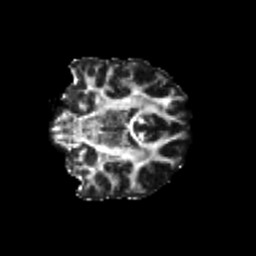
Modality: FA
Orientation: coronal
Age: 22
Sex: female
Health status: healthy
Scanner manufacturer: philips
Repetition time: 7.396 s
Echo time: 0.08599 s